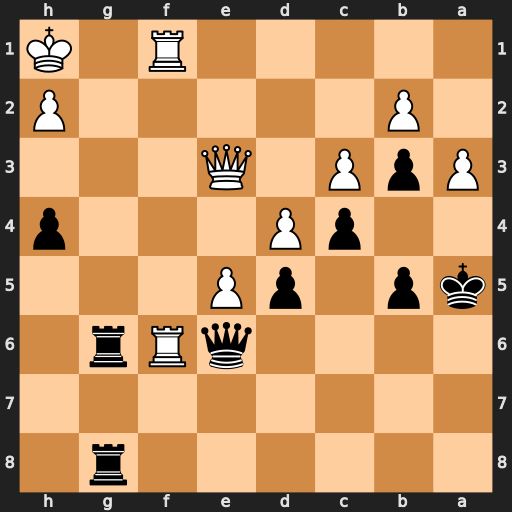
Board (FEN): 6r1/8/4qRr1/kp1pP3/2pP3p/PpP1Q3/1P5P/5R1K
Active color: b
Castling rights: -
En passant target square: -
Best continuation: Rxf6 Rxf6 Qg4